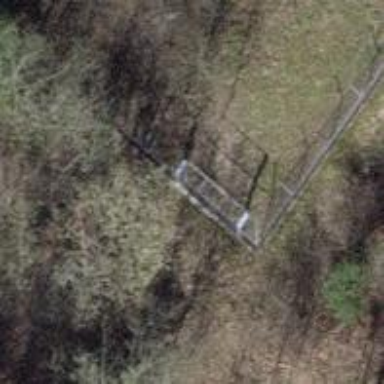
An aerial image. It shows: Gate.